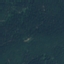
Land use / land cover class: Forest